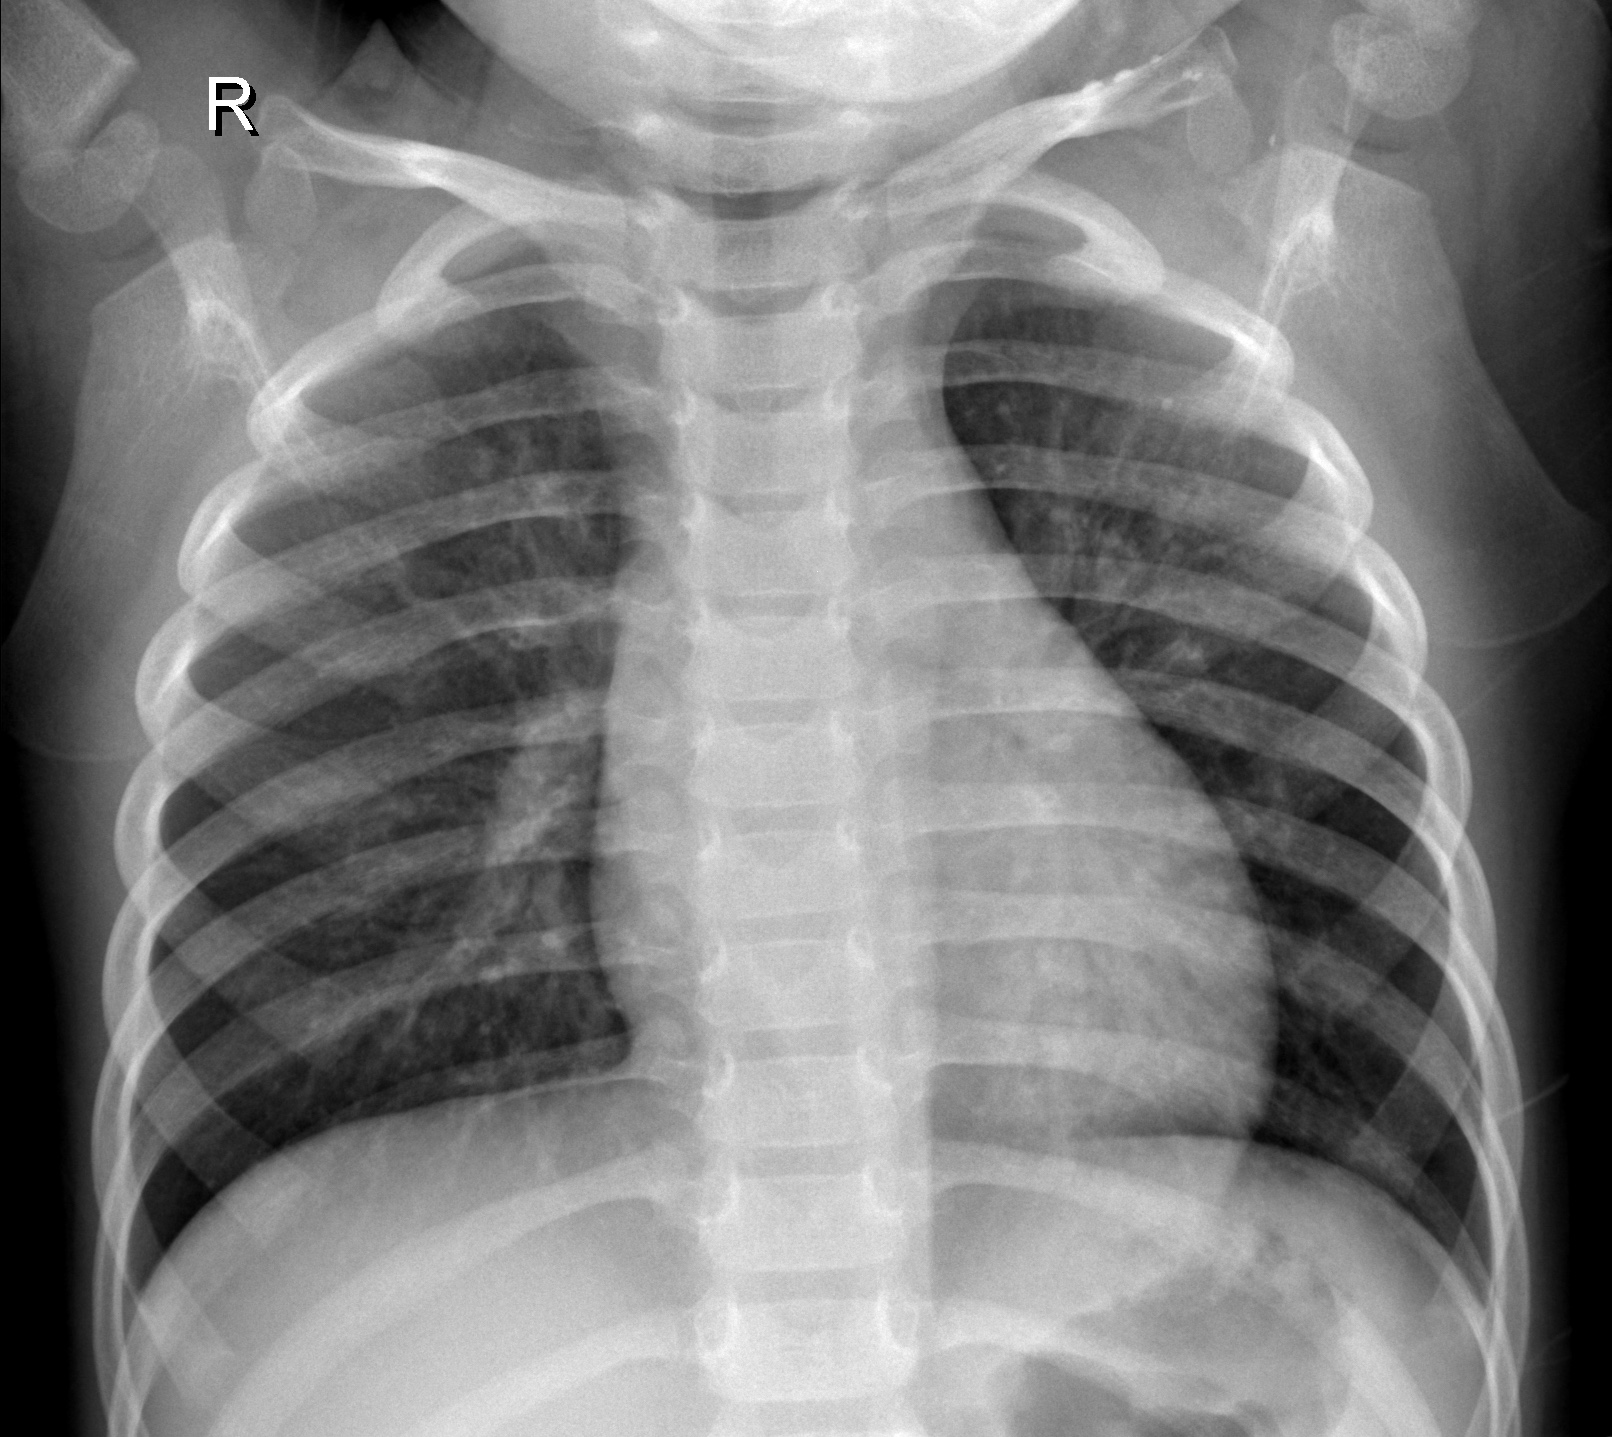
Diagnosis: NORMAL